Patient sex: F
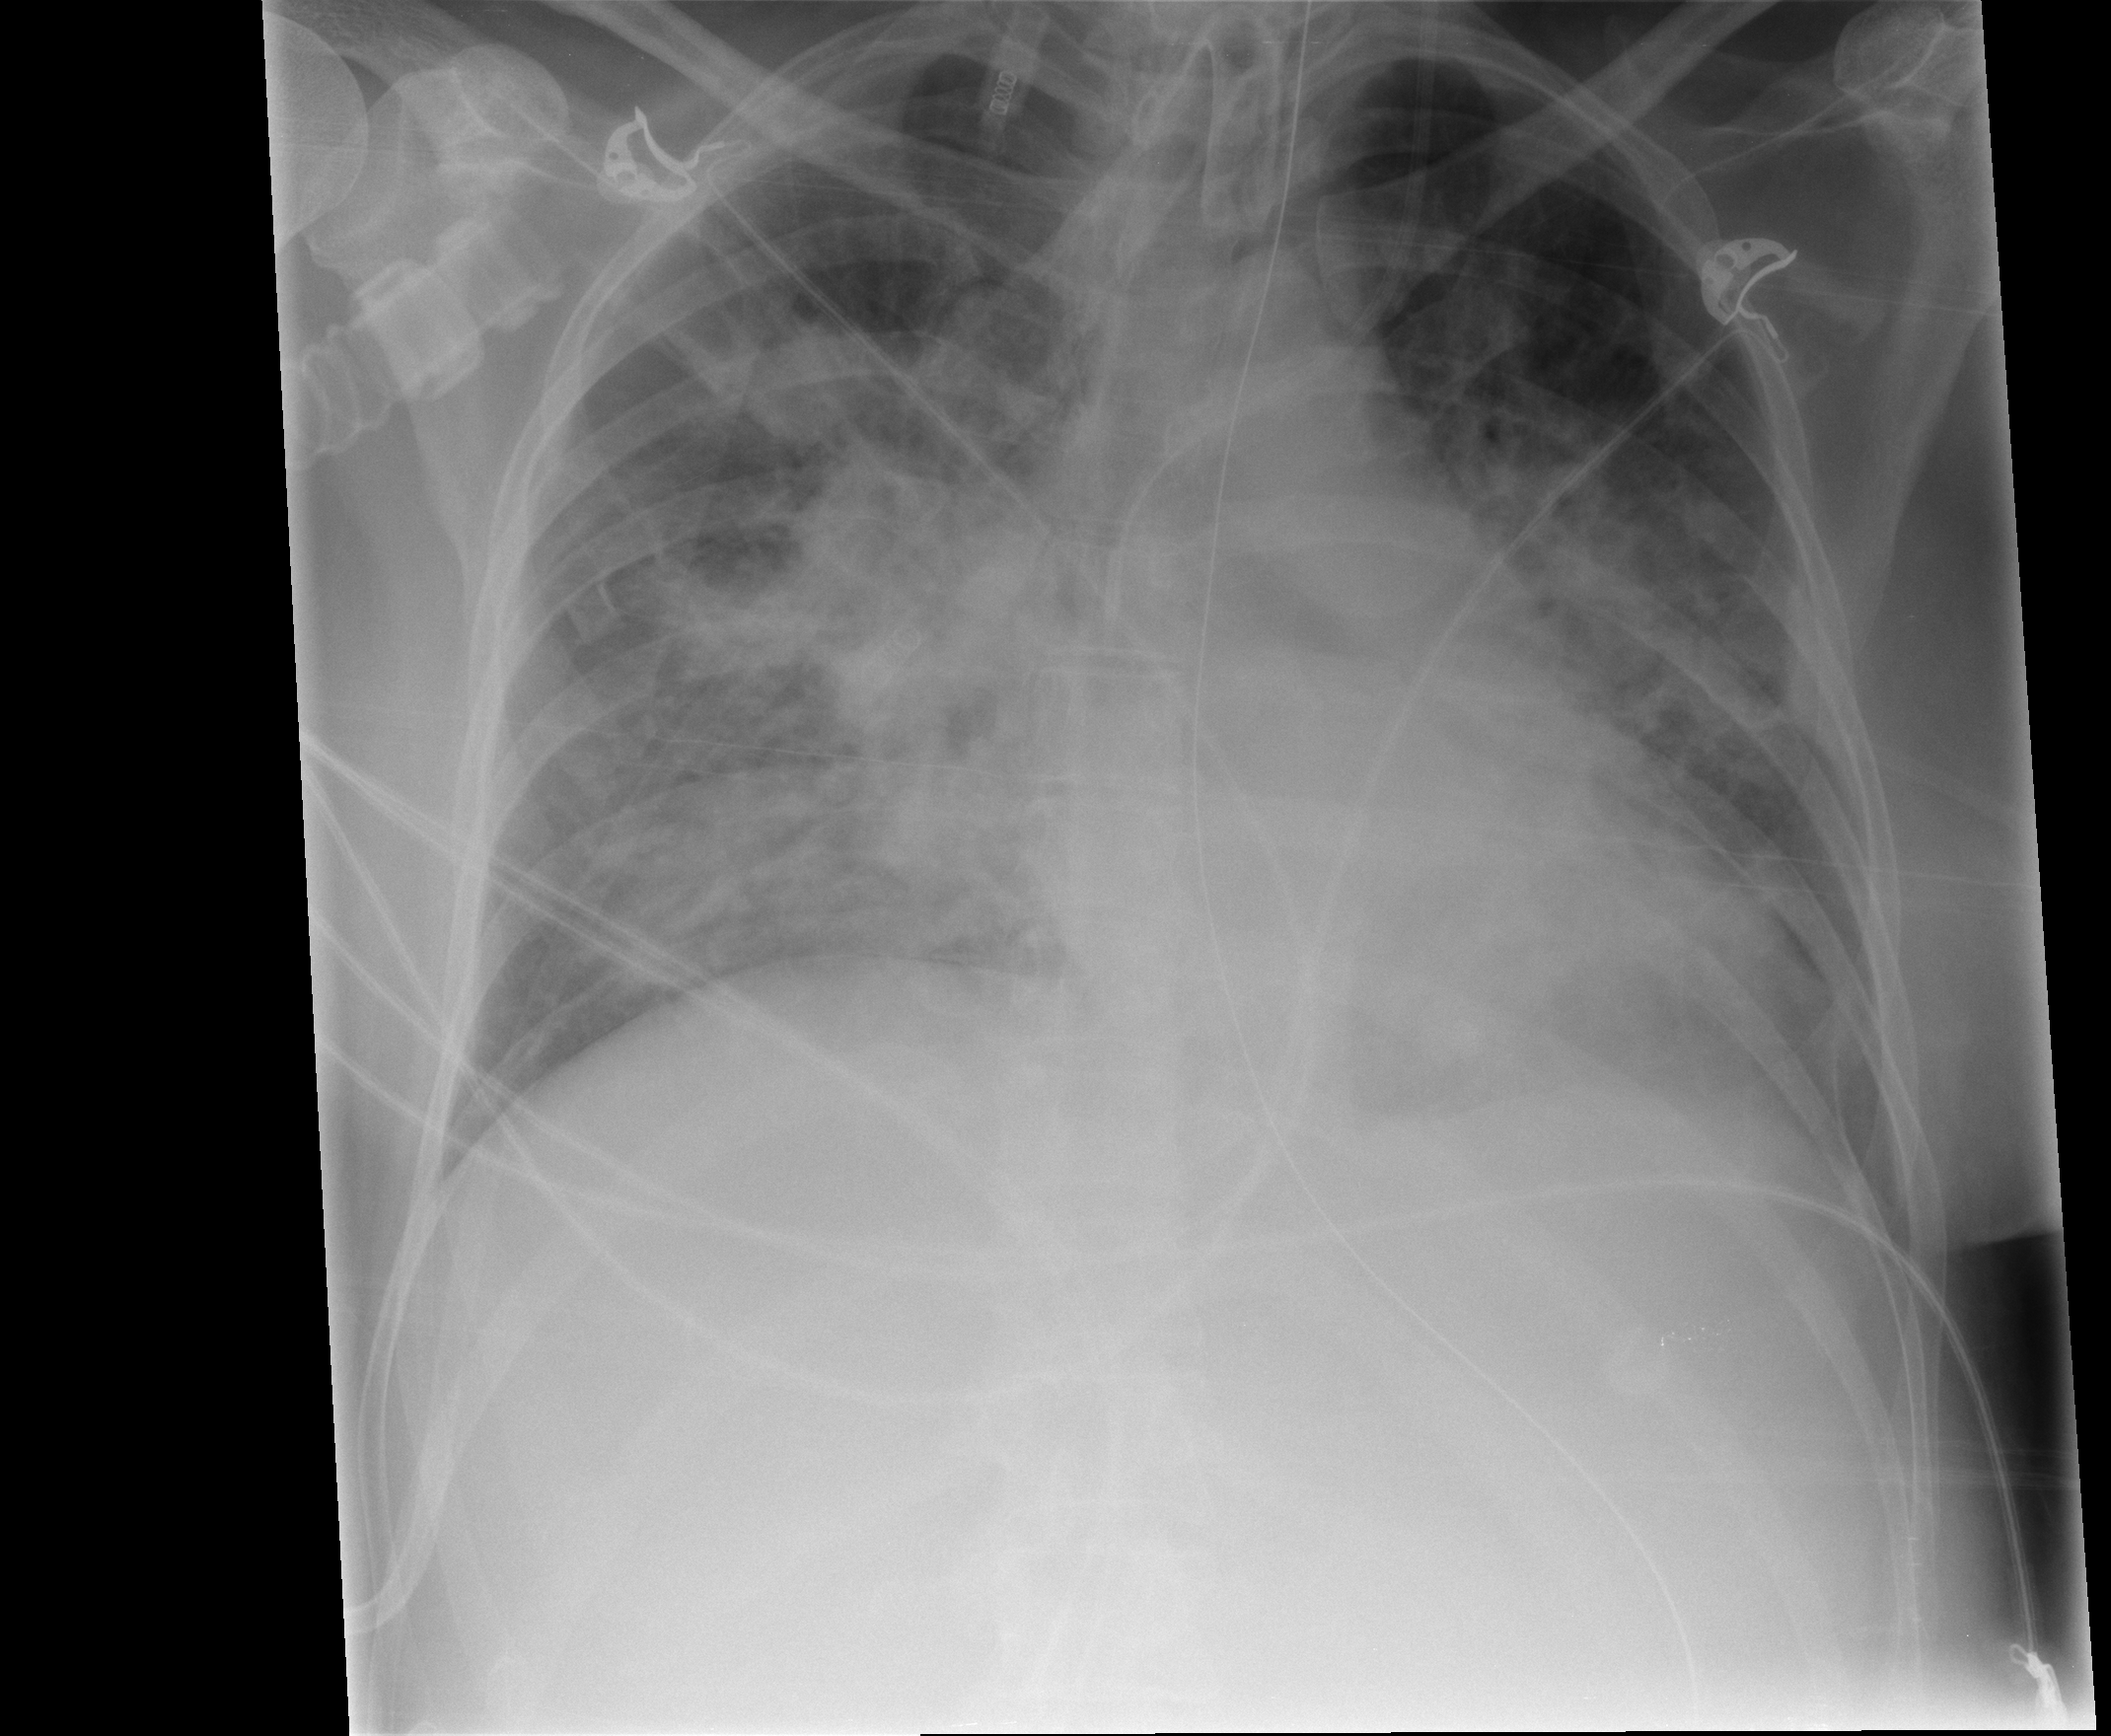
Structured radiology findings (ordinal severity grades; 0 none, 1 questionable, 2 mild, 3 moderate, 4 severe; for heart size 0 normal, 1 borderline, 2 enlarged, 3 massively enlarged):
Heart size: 1
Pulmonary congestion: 2
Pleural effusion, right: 0
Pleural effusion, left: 0
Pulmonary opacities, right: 3
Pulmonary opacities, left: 3
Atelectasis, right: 2
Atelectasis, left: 2